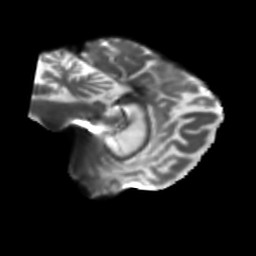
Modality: T2w
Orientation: sagittal
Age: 66
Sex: female
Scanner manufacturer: siemens
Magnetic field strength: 3 T
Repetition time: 5.47 s
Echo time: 0.0854 s